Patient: sex M, age 77
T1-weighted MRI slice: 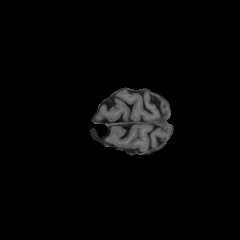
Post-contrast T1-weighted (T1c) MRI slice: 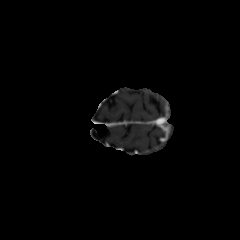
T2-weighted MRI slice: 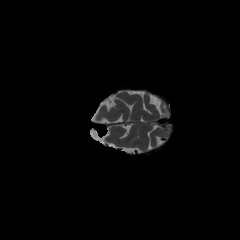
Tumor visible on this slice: no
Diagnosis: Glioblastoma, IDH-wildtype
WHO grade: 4